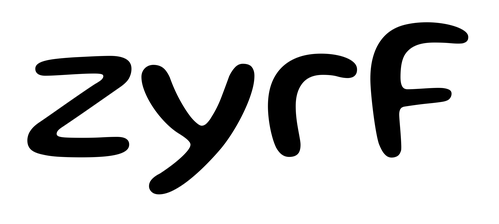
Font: Gluten_Regular